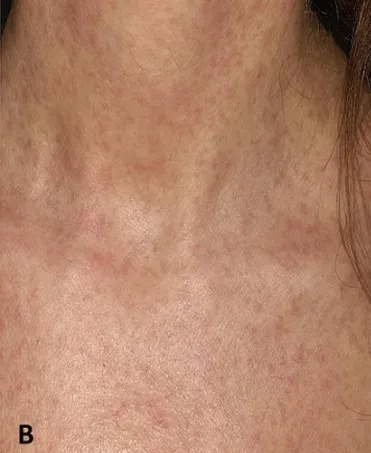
Close-up view of erythema.
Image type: medical_photograph (skin_photograph)